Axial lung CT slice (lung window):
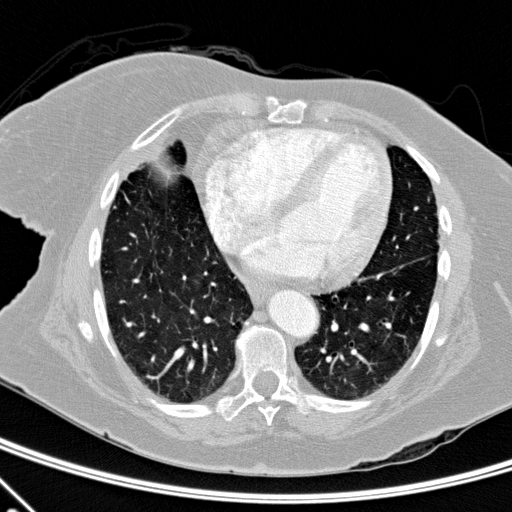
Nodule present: no